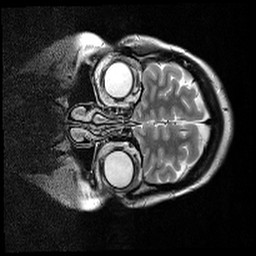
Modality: T2w
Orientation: coronal
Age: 32
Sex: female
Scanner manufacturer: siemens
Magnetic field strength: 3 T
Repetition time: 7 s
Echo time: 0.085 s